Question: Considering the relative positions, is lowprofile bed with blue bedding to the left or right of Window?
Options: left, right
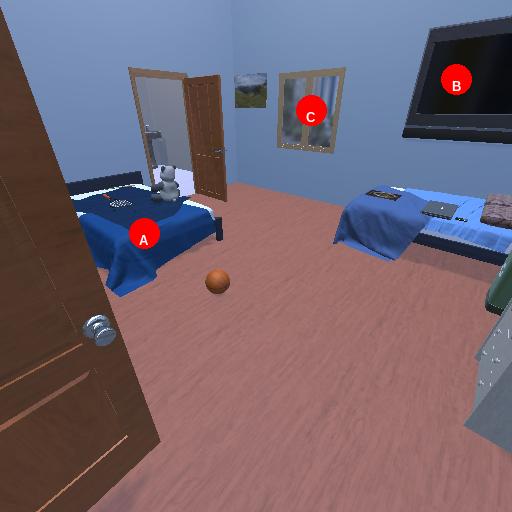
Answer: left